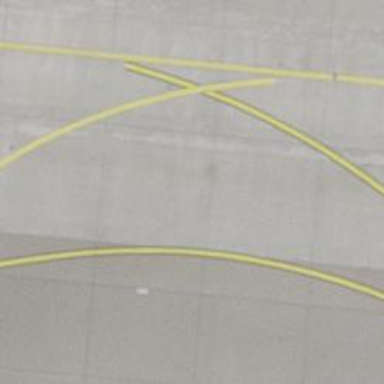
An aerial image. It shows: Image of taxiway at airport.